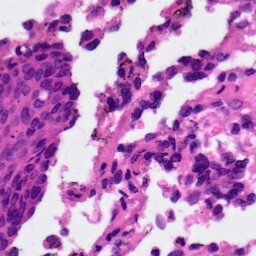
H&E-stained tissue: Ovarian